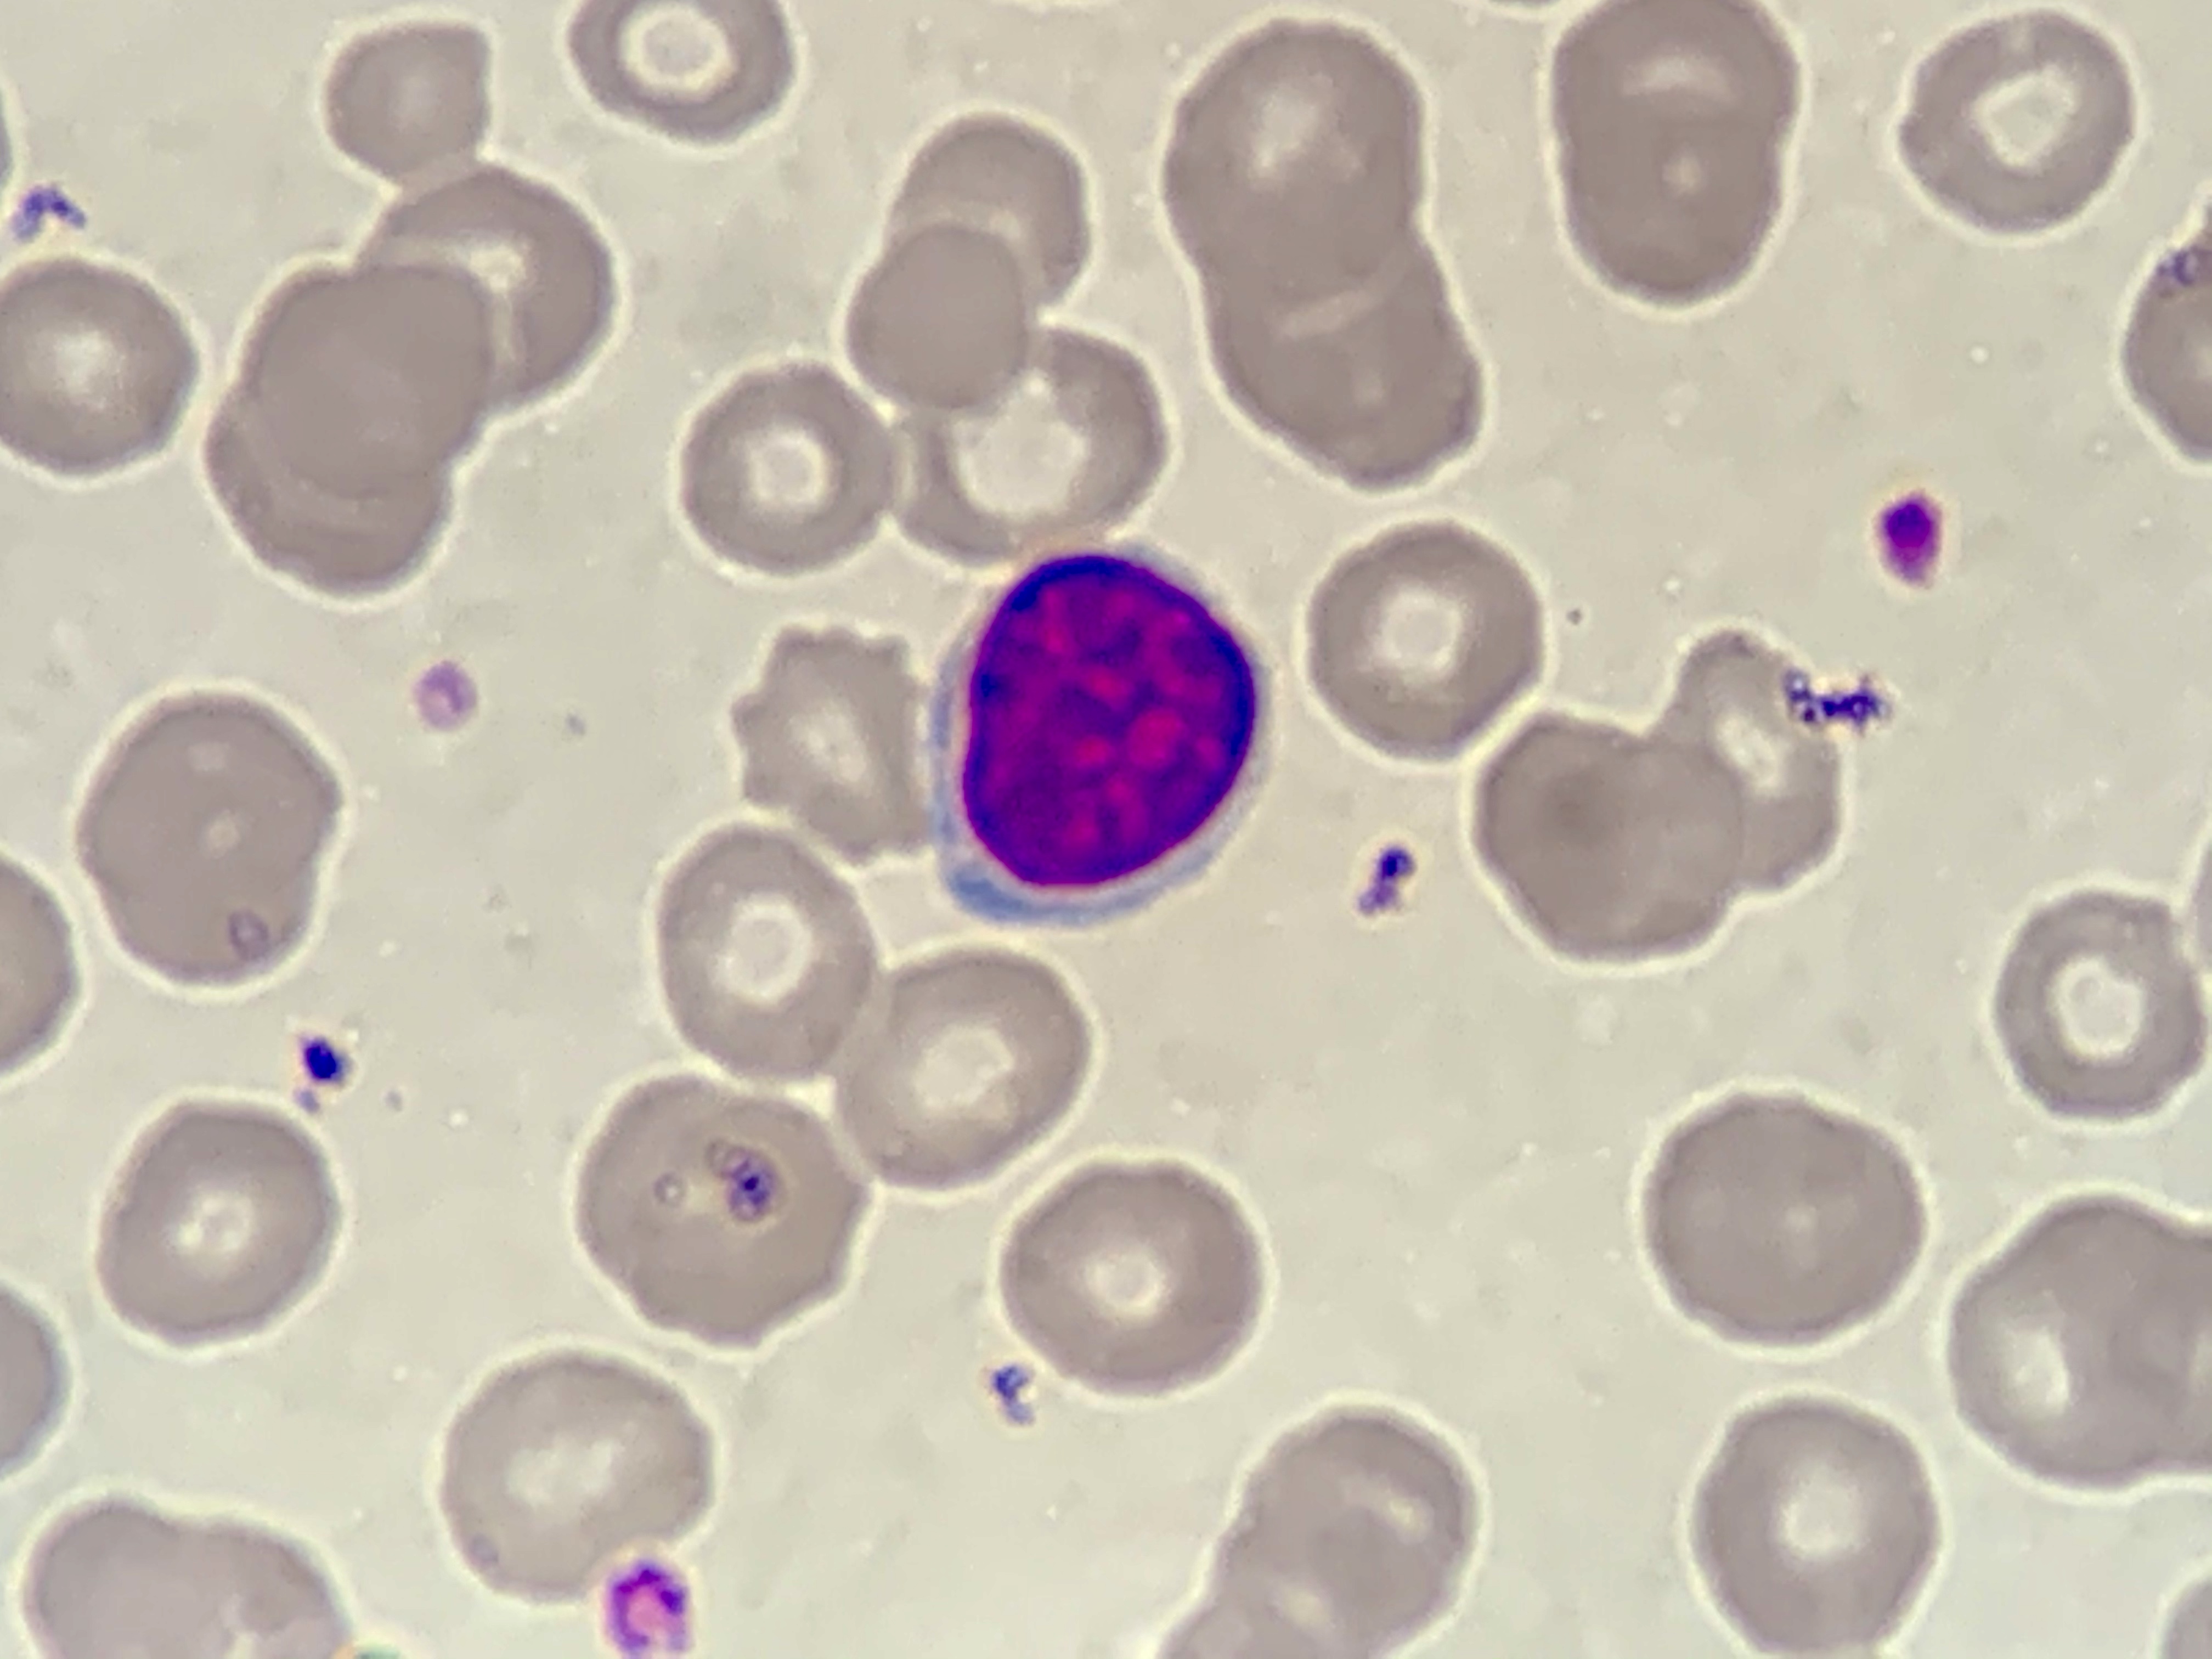
Cell type: LYMPHOCYTES